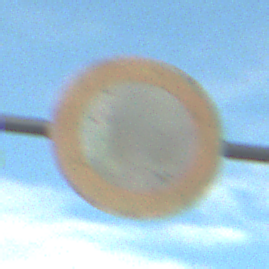
Verkehrszeichen: VerbotFahrzeugeAllerArt
Umgebung: Outdoor, Urban
Tageszeit: MorningAfternoon
Wetter: PartlyCloudy
Licht: Natural
Jahreszeit: NotSpecified
Kontrast: LowContrast